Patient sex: M
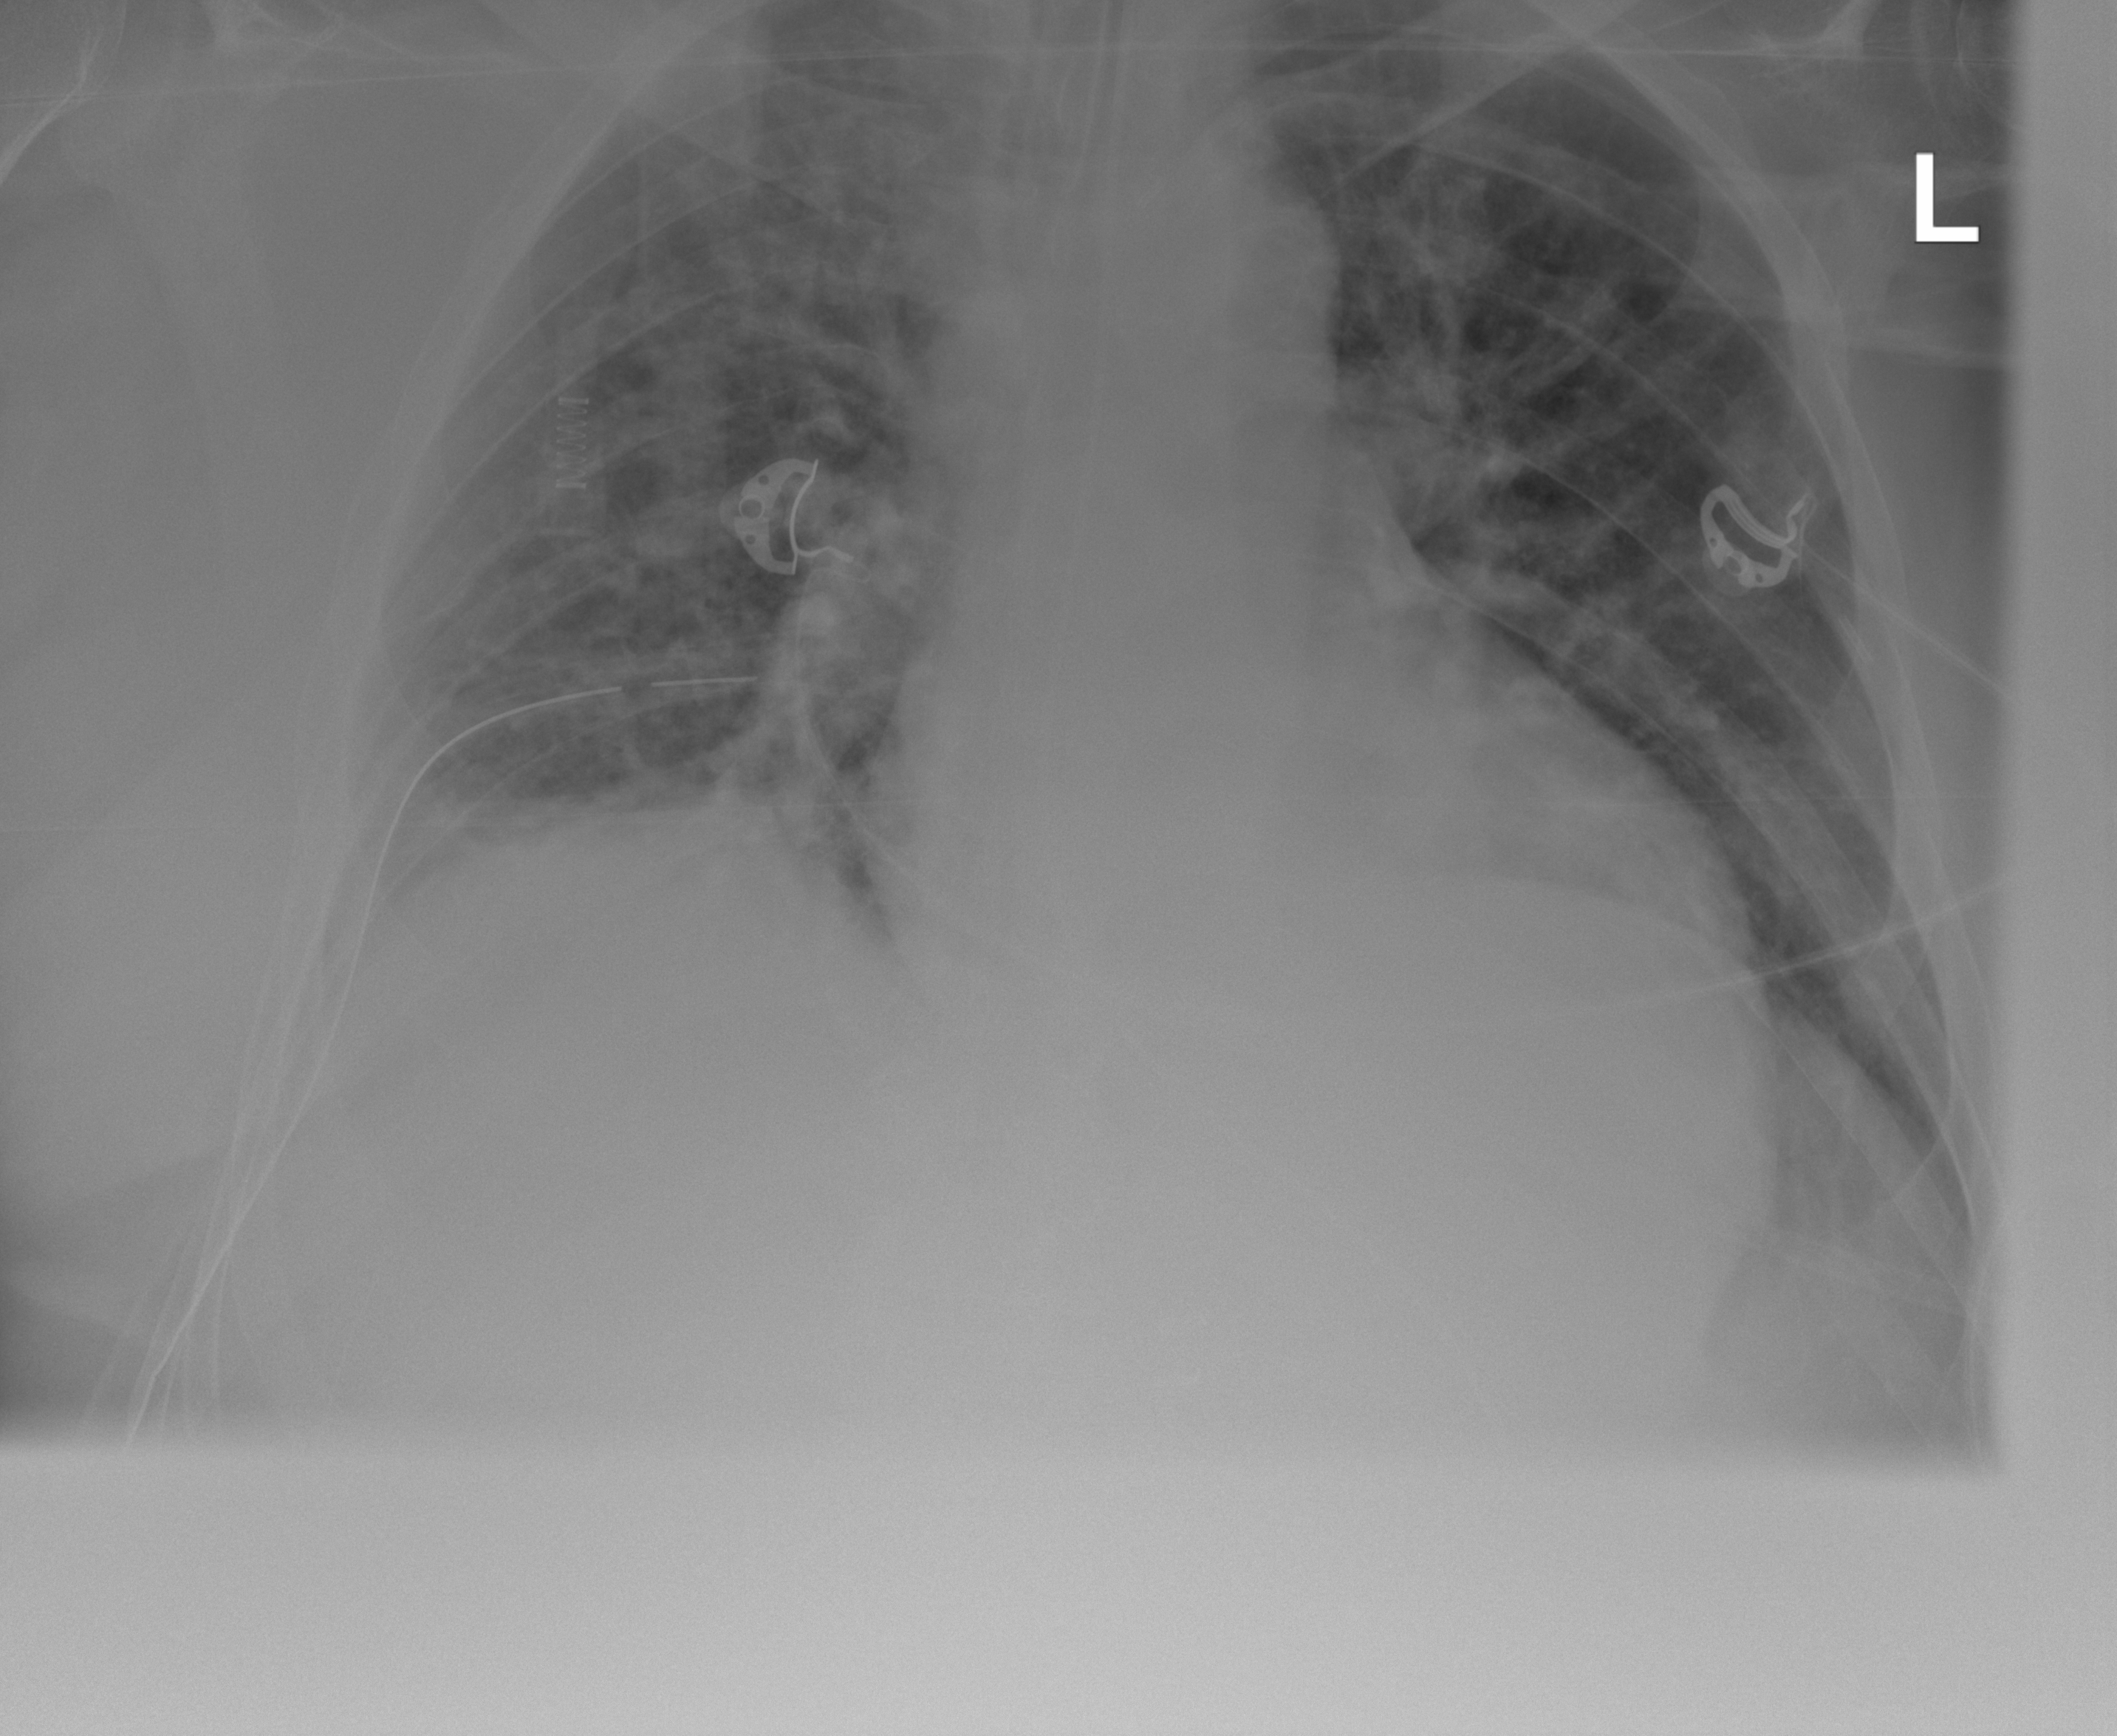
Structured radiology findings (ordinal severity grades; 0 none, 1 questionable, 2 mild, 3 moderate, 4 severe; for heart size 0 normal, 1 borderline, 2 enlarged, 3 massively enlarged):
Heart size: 0
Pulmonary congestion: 0
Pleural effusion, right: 2
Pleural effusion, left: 0
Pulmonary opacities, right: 2
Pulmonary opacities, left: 0
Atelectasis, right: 2
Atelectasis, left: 0